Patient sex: M
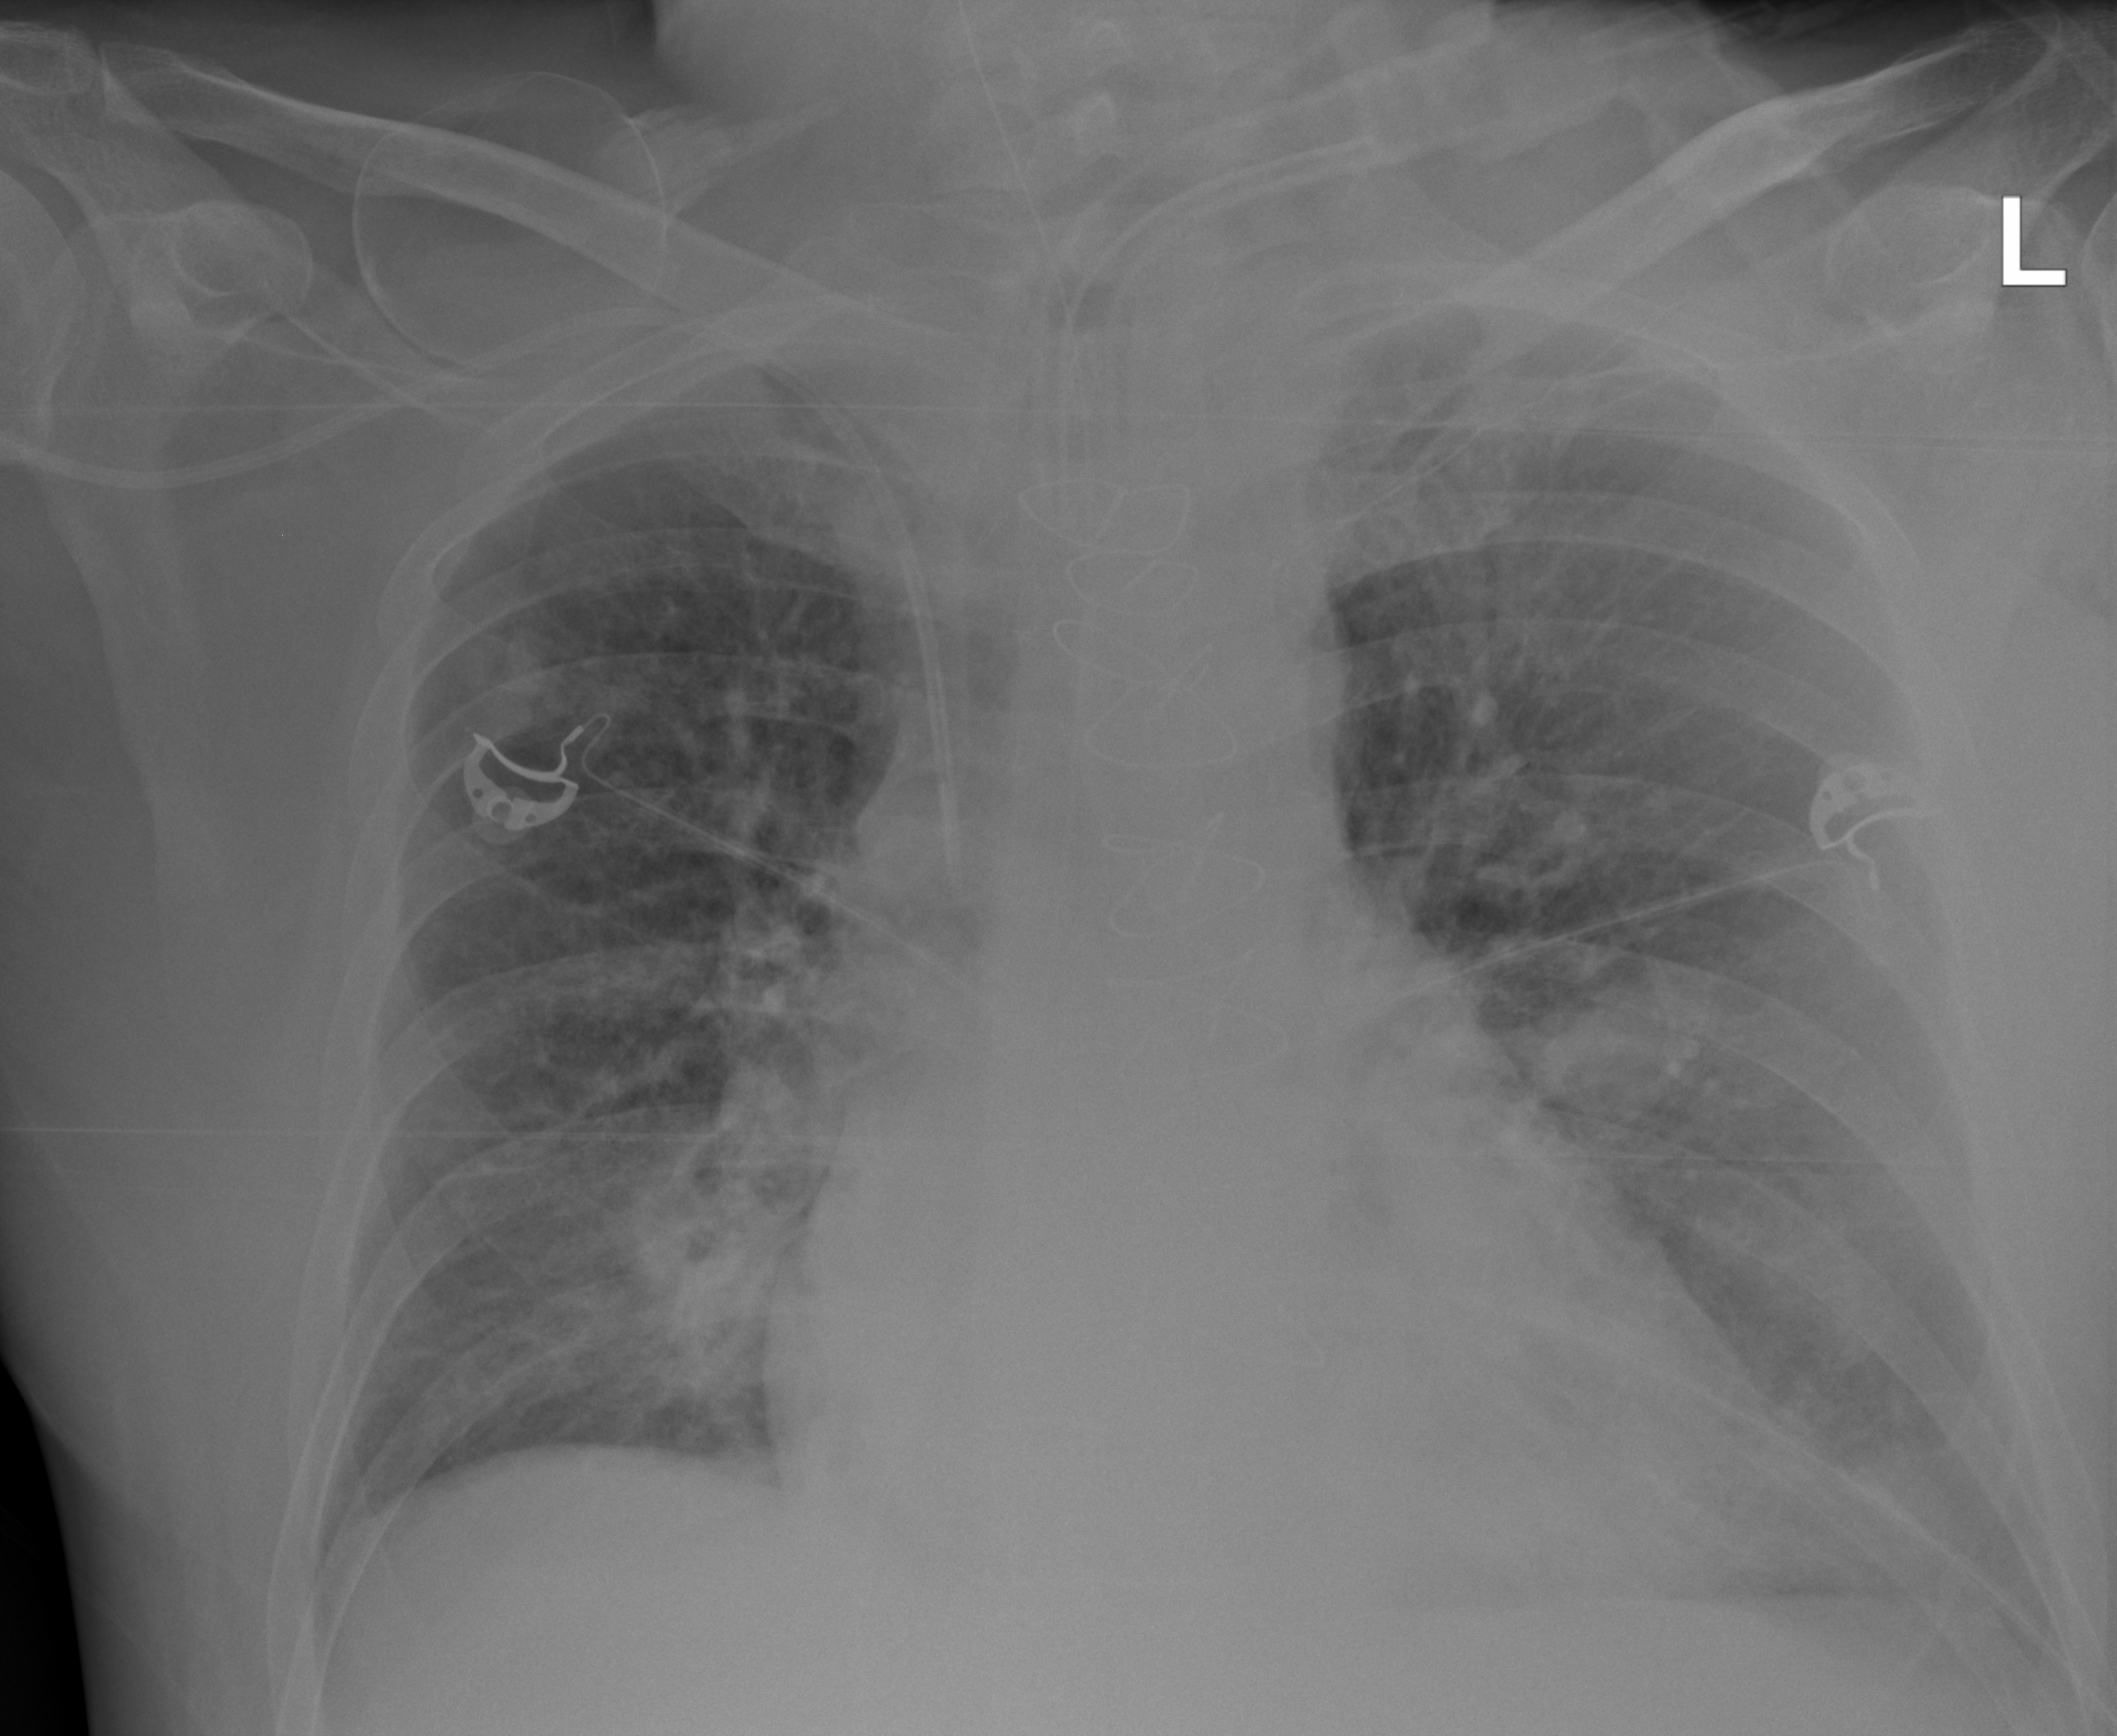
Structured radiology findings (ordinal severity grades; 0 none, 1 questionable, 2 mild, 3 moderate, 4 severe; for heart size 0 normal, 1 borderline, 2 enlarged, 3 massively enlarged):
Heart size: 2
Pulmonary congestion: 2
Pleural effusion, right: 0
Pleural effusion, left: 0
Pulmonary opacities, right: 2
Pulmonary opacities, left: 2
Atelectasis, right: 2
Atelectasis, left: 2